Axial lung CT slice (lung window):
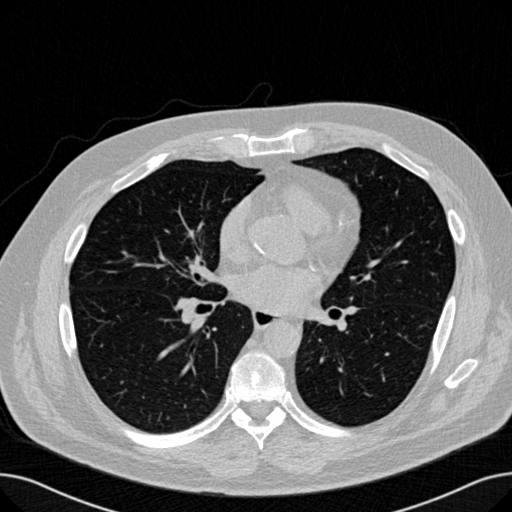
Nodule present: no